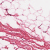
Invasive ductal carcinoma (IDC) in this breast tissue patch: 0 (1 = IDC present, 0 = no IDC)